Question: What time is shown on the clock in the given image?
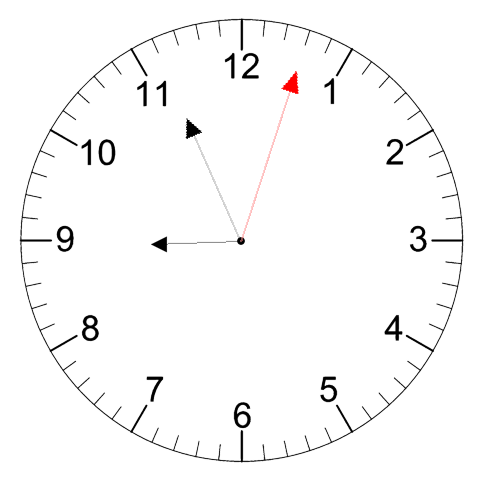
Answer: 08:56:03